Question: I have the following layout to build:

Basically, I need three divs of varying height with varying header heights to be positioned 100% from the top of their parent, minus the height of the header. I could do this with jQuery, but this is a responsive site, so I'd like to keep it as CSS-based as possible (otherwise I'll have to deal with '$(window).resize()', which in my experience can be unreliable).
Is this possible, maybe using the CSS3 'calc' feature?
Thanks.
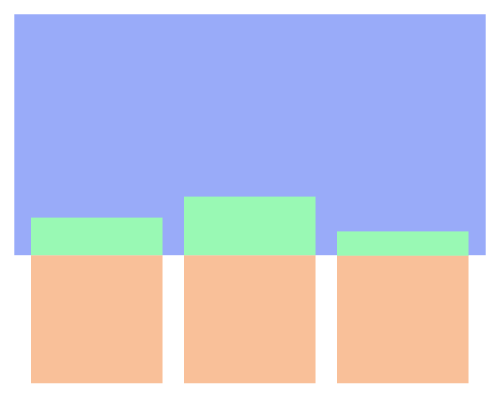
Answer: So you can try add content (orange container) stick to the bottom off the blue container (depends of your html structure you can use 'position: absolute' , or 'margin-top' in orange container).
Than you can put header (green) container inside orange container and put it position absolute top -100% (orange position has to be 'absolute' or 'relatve').
If you will add your html than it will be easy to find more precise solution.
<URL>
CSS:
'''
.box{
background: #f00;
height: 150px;
width: 100%;
position: relative;
padding: 20px;
padding-bottom: 0;
}
.column{
background: #0f0;
width: 30%;
position: relative;
top: 100%
}
.header{
position: absolute;
bottom: 100%;
width: 100%;
background: #00f;
}
'''
HTML:
'''
<div class="box">
<div class="column">
<div class="header">
header
</div>
aaaaaaa<br/>
aaaaaa
</div>
</div>
'''